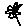
Label: flower